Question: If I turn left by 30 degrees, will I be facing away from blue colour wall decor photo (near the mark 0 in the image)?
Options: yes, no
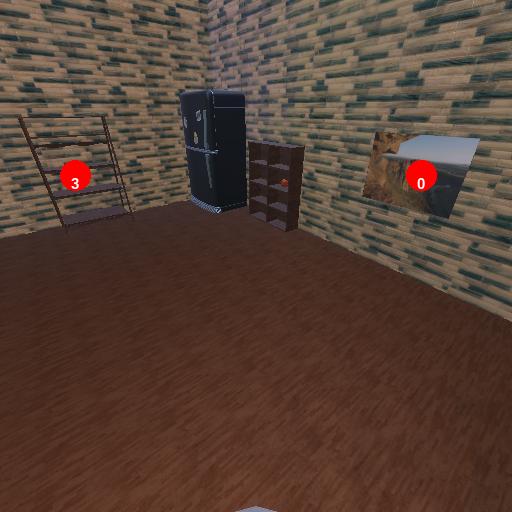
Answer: yes